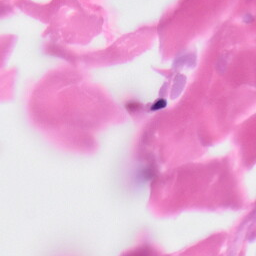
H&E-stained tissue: Skin